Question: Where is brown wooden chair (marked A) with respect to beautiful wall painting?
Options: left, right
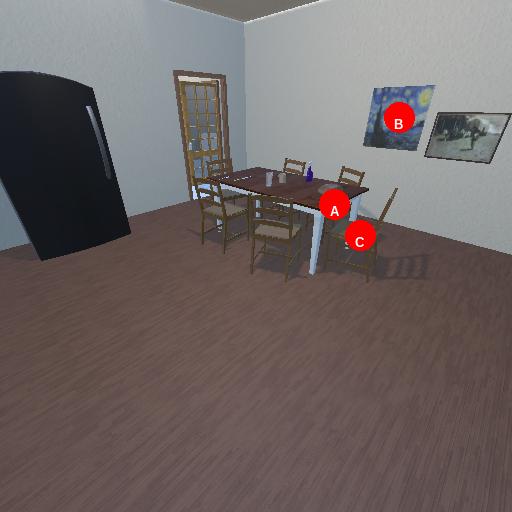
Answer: left